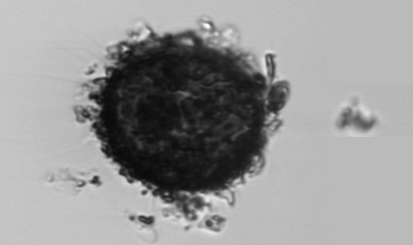
Label: Thalassiosira_TAG_external_detritus